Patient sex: M
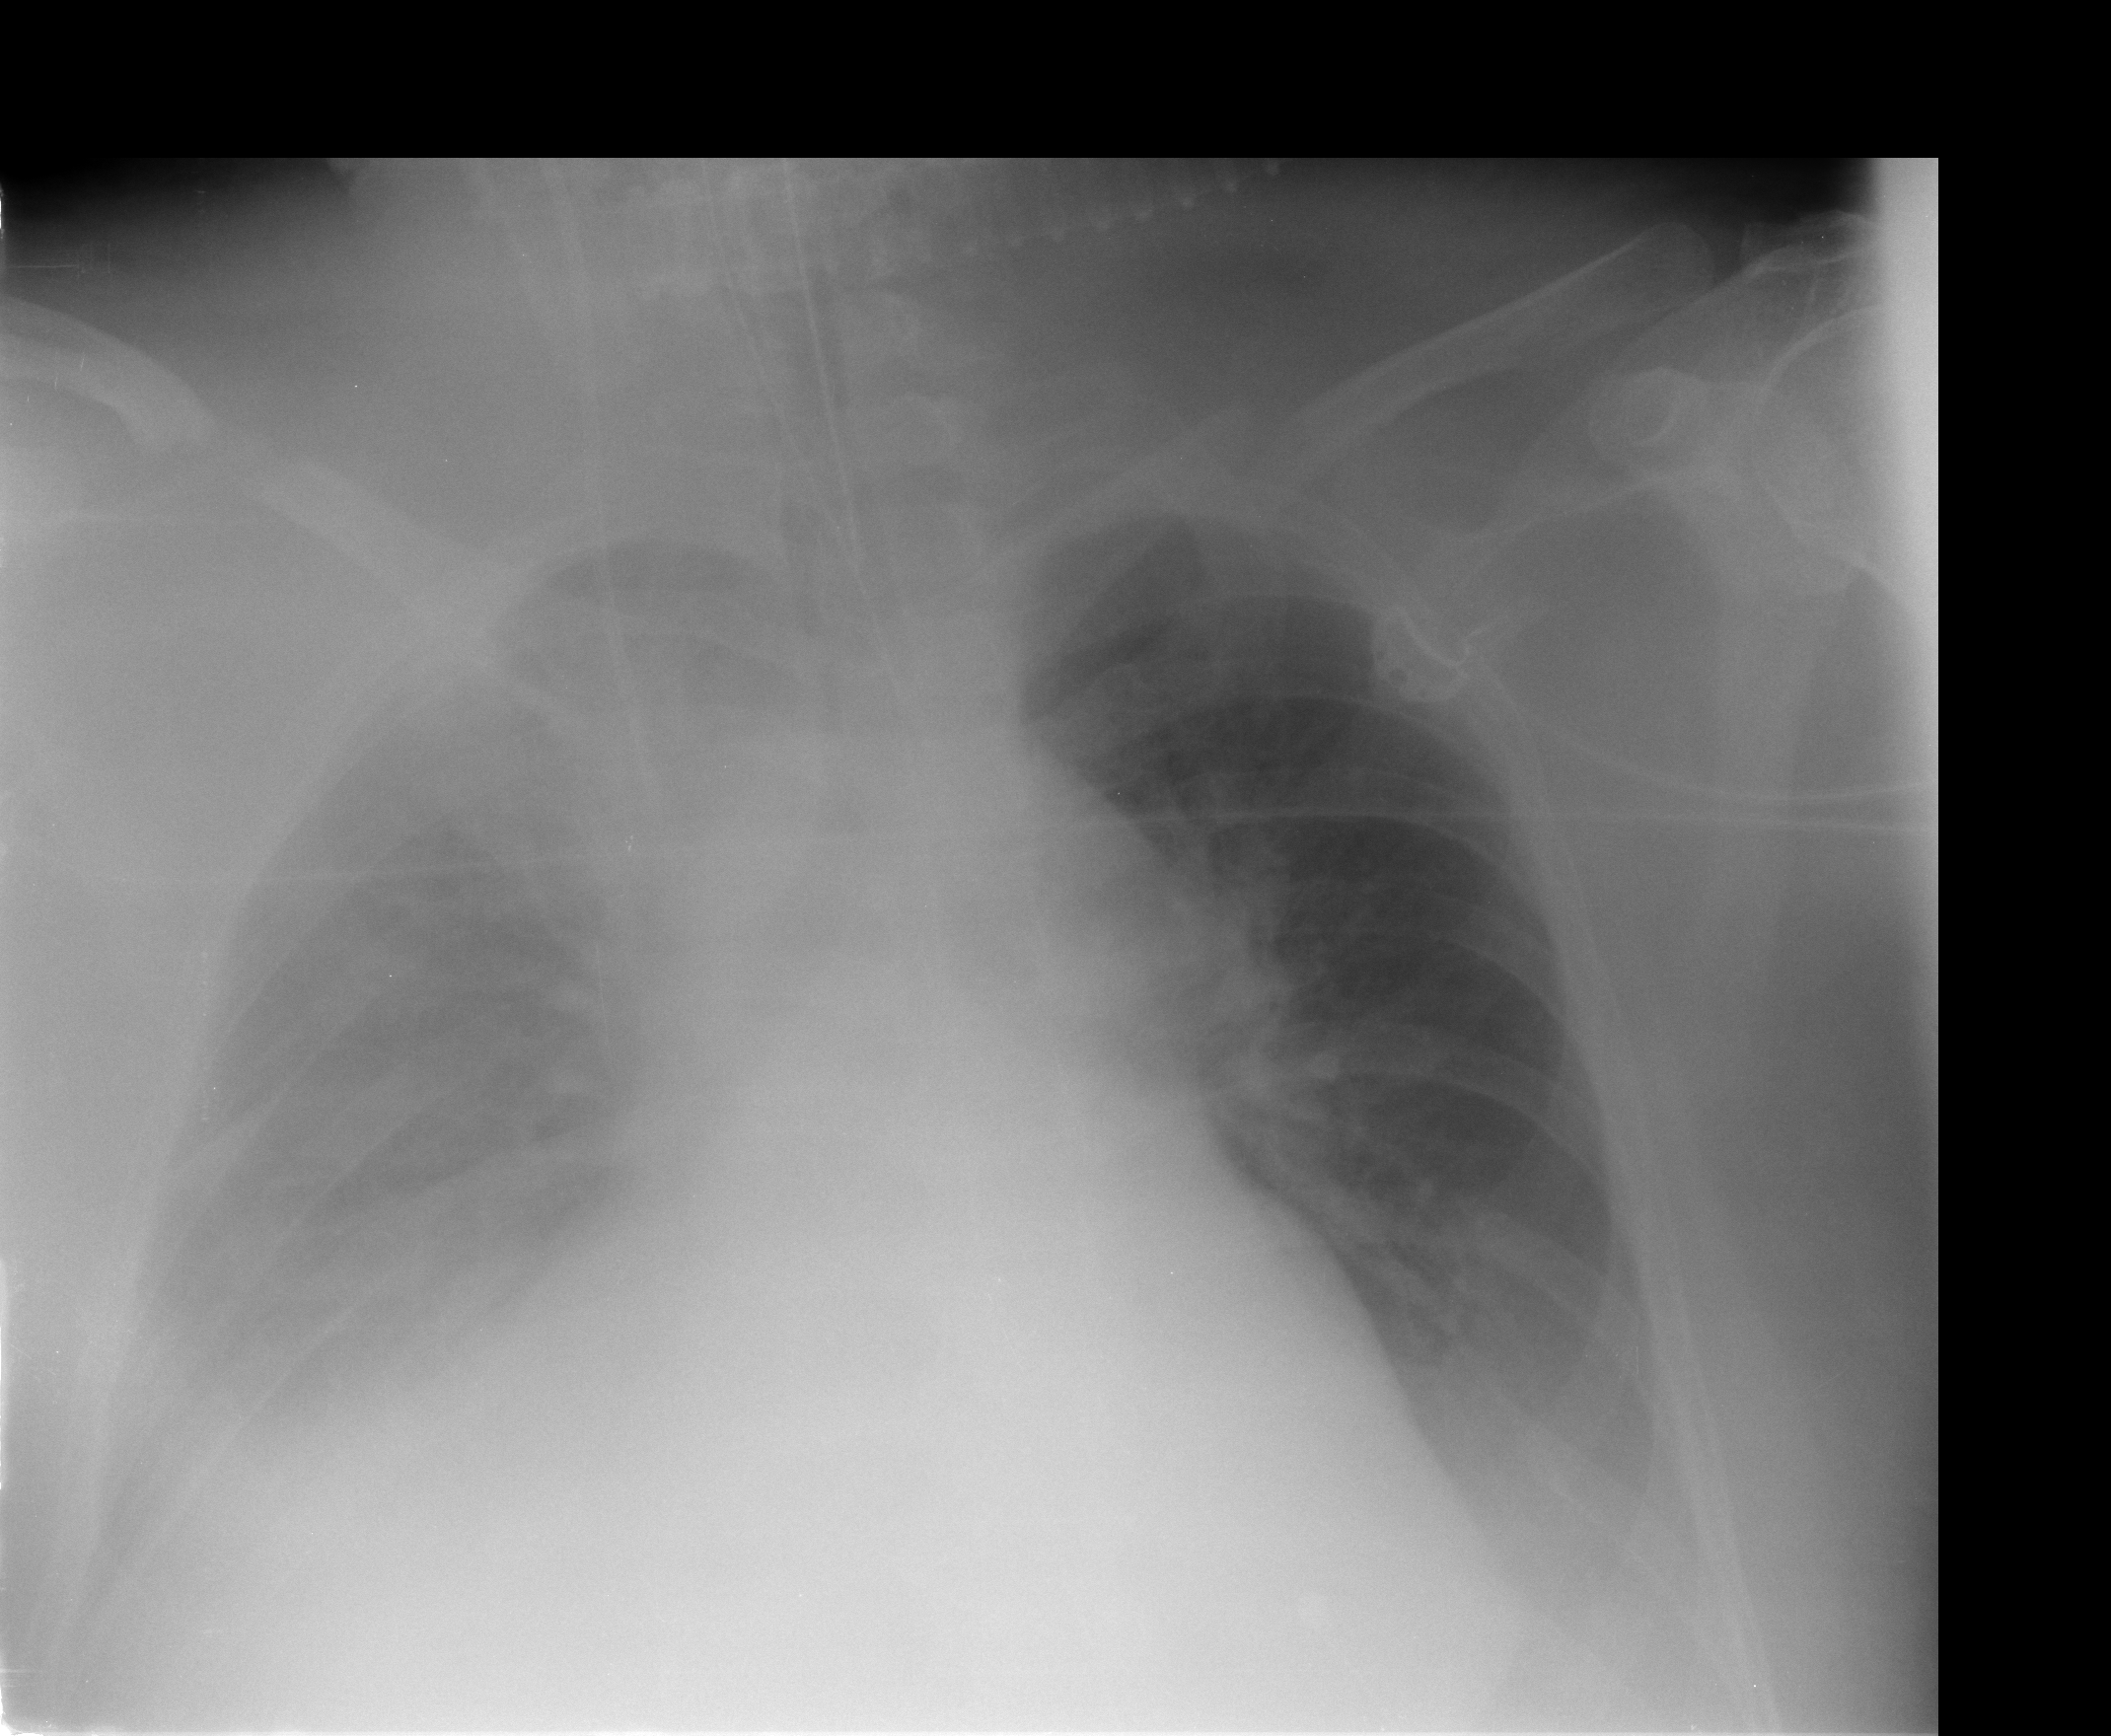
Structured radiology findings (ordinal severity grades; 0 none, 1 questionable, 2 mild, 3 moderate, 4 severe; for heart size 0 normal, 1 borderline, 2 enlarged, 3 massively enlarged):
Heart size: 2
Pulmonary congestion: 0
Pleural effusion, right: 4
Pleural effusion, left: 2
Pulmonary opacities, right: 3
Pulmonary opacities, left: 0
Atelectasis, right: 2
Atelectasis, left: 2